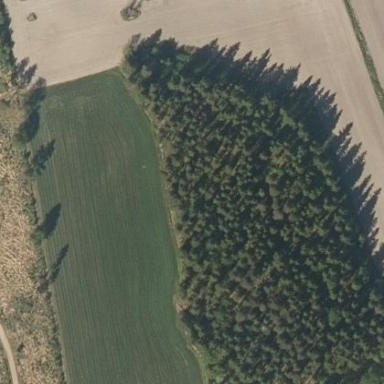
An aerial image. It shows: Evergreen needle-leaved woodland.